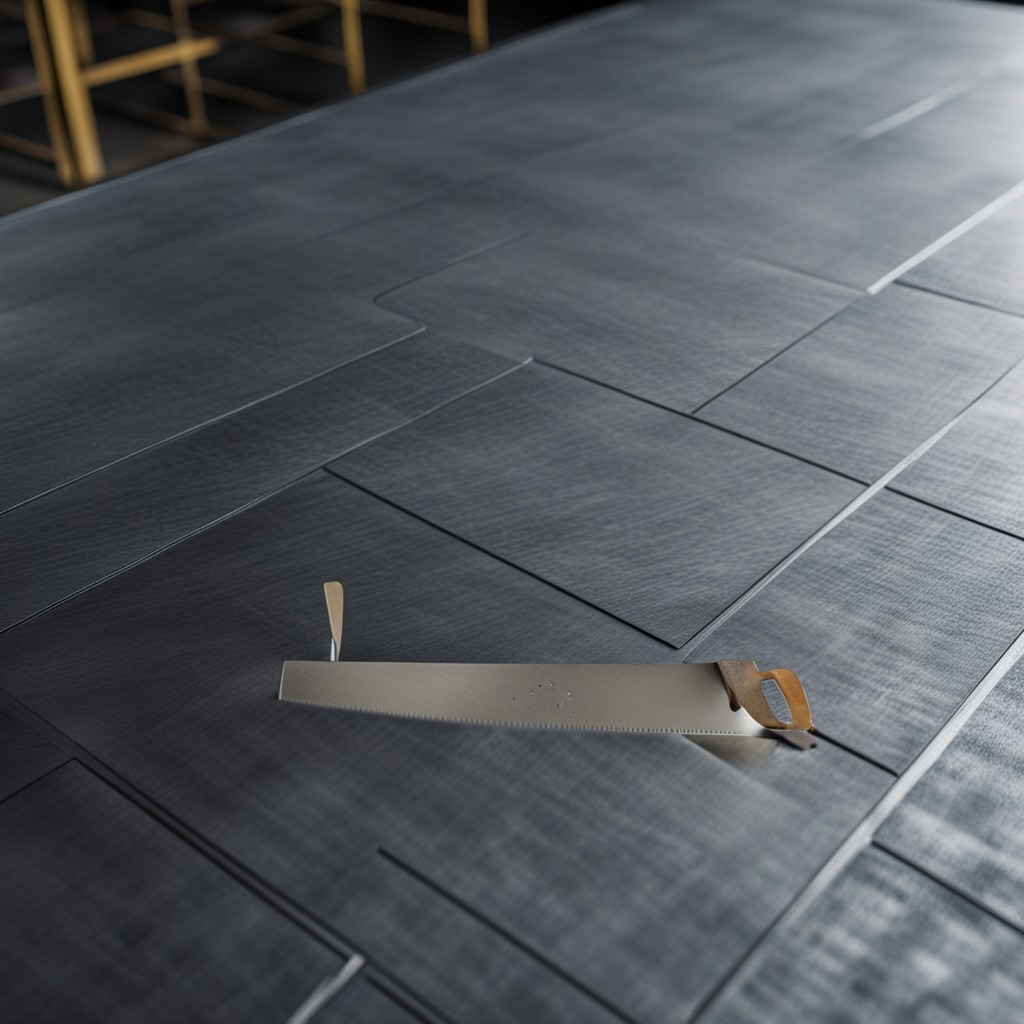
A handheld metal saw lies on a cold steel table in a mining workshop.